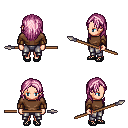
a pixel art fantasy rpg character, female body template, human, light skin, brown long-sleeve shirt, metal pants, pink long hairstyle, cloth bracers, ghillies, spear, four views (front, back, left, right), 2x2 character sprite sheet, small pixel art, hard edges, no anti-aliasing